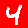
Digit: 4